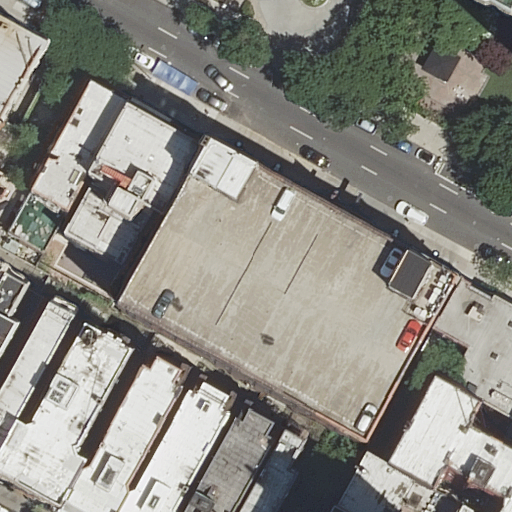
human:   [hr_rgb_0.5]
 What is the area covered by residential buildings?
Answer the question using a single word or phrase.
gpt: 5345m2

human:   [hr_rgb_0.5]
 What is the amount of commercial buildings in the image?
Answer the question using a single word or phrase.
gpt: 0

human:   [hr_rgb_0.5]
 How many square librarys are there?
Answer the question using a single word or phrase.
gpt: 0

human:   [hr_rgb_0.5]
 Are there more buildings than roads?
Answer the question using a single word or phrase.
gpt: yes

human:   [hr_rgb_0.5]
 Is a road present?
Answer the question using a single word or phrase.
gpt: yes

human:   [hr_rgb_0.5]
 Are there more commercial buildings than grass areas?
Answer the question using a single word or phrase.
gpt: no

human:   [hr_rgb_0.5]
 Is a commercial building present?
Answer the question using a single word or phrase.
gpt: no

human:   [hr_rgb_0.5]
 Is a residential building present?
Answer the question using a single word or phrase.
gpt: yes

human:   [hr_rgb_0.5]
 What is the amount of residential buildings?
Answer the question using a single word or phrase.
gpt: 19

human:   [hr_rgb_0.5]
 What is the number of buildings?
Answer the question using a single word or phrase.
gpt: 19

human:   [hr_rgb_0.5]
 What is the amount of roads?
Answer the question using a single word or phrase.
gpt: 4

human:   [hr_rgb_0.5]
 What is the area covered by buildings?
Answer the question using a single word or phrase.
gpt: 5345m2

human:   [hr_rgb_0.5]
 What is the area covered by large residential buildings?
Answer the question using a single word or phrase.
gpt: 2163m2

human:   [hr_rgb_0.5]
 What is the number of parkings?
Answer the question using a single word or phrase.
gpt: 1

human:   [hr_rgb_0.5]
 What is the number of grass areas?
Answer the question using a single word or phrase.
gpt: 2

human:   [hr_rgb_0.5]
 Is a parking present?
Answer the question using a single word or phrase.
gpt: yes

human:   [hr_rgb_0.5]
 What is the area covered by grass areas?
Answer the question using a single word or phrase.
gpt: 689m2

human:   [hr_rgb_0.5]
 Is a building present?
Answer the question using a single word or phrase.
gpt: yes

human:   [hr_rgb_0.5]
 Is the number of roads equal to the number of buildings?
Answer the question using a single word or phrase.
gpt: no

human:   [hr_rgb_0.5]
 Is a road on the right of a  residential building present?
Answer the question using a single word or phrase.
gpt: yes

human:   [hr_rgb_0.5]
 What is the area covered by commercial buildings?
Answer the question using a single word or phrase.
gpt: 0m2

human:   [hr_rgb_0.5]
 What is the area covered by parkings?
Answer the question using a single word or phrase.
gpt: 2163m2

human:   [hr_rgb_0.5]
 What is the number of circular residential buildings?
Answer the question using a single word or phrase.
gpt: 0

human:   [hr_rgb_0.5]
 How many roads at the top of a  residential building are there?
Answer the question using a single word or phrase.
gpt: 4

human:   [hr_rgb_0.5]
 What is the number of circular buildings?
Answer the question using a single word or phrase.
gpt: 0

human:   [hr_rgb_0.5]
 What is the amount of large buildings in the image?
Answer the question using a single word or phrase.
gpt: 1

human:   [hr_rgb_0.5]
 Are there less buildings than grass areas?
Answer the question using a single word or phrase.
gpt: no

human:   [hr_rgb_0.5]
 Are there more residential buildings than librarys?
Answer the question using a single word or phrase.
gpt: yes

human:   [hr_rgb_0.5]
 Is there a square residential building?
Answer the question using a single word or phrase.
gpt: no

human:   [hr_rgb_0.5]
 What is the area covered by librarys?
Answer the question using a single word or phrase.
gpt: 348m2

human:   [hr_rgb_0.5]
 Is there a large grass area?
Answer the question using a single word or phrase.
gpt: yes

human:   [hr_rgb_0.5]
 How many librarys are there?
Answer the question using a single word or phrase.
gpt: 1

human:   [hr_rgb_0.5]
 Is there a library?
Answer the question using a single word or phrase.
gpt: yes

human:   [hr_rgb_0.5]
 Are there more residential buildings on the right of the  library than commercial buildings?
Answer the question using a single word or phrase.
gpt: yes

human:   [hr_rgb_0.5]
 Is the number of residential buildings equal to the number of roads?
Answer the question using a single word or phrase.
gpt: no

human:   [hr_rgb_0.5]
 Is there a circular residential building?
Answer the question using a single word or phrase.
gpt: no

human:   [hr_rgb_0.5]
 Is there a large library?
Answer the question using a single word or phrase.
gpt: no

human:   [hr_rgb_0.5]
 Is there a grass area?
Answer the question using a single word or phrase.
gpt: yes

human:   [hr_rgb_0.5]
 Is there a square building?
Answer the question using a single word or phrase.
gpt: no

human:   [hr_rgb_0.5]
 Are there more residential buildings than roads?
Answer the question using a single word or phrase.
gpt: yes

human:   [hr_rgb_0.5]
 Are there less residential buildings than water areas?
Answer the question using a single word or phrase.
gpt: no

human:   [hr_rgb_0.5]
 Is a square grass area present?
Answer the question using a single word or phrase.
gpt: no

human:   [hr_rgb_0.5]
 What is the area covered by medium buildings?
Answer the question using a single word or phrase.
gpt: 2893m2

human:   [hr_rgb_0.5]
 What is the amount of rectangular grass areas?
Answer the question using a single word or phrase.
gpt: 2

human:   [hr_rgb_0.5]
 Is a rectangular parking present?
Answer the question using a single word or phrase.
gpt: no

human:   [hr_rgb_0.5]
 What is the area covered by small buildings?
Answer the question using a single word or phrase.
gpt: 288m2

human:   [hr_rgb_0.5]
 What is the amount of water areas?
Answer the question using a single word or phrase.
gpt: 0

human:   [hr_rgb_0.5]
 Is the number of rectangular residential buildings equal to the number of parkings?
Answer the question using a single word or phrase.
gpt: no

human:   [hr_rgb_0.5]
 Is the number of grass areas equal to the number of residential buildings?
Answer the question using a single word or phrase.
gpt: no

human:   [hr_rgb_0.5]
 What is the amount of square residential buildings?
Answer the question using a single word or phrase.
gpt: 0

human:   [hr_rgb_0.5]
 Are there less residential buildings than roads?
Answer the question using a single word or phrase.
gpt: no

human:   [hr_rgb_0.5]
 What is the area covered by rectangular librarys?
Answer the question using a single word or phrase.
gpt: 0m2

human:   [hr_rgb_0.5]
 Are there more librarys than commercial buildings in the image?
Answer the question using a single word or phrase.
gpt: yes

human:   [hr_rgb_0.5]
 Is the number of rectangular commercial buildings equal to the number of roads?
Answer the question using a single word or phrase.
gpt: no

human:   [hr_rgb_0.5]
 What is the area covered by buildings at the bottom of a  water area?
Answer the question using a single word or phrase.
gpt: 0m2

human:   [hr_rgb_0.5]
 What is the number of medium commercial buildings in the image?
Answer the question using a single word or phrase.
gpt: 0

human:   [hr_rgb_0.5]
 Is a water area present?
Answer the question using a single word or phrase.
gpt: no

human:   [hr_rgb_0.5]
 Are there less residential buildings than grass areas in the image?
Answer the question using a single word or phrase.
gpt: no

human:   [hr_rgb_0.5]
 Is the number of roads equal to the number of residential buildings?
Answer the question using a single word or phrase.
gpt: no

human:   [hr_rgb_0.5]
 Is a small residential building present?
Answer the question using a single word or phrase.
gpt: yes

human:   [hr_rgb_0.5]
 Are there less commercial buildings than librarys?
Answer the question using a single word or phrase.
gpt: yes

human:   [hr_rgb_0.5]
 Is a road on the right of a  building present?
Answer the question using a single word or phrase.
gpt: yes

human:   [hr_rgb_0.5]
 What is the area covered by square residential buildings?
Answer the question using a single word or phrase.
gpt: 0m2

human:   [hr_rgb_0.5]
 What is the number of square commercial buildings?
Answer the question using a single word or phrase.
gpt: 0